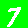
Digit: 7